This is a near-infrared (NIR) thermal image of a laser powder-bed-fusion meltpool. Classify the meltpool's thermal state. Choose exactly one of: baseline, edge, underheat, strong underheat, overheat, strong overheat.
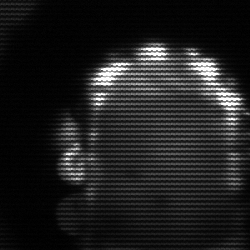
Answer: baseline